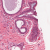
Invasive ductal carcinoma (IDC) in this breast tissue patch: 0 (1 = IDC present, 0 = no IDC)